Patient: sex M, age 70
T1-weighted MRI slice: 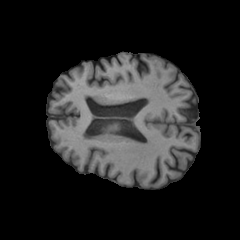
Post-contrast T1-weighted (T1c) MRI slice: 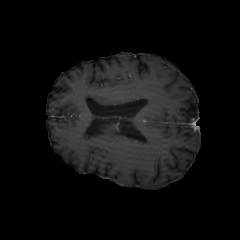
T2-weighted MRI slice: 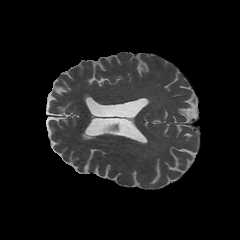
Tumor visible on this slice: no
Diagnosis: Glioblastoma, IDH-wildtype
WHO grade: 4